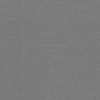
Label: dusty